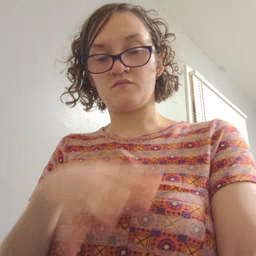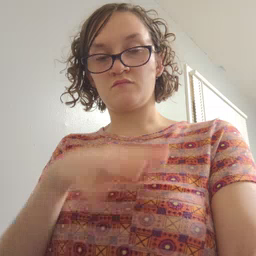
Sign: fireman